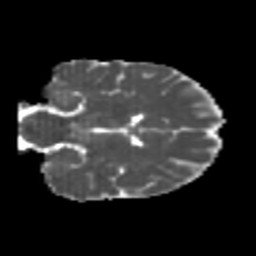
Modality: MD
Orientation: coronal
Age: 22
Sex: female
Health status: healthy
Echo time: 0.074 s